Current action and preconditions to check: path_clear

Your task: For each precondition in the list above, predict whether it will hold at this action.

Consider the current scene as observed from the mobile robot's camera, and analyze the predicted future states of all dynamic agents (e.g., people, animals, vehicles, or any moving entities) within the NEXT SECOND.

IMPORTANT: Only answer "very likely" if you are absolutely certain—based on strong, clear evidence—that a dynamic agent will violate the precondition in the predicted future state. Do NOT answer "very likely" for unlikely, ambiguous, or low-probability risks.

Ask yourself for each precondition: Is there a high probability, with clear and convincing evidence, that the predicted future states of any dynamic agent will interfere with the predicted future state of the currently executing action within the NEXT SECOND, causing that precondition to fail?

Assess the risk level based on these predictions. Use "likely" or "very likely" if motions create a clear risk of interference.

Use "neutral" or "improbable" if agents are nearby but their predicted paths are clearly diverging or non-conflicting.

Failure Risk Categories: "very improbable", "improbable", "neutral", "likely", "very likely"

Answer Format: Output ONLY the probability_of_failure value from these categories: "very improbable", "improbable", "neutral", "likely", "very likely"

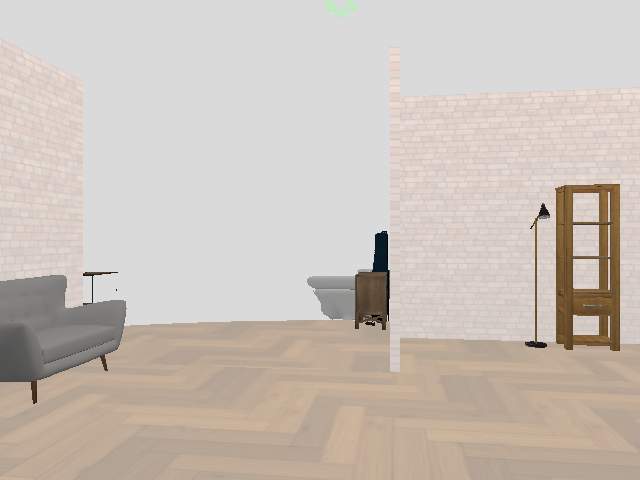

Answer: very improbable